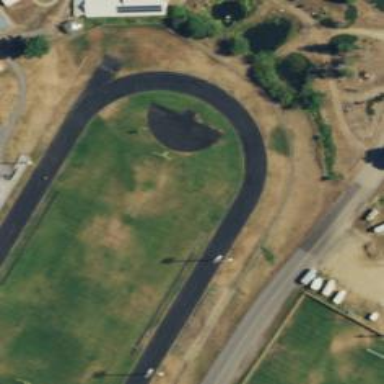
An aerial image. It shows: Track located within leisure land area.